九年级 · 解析几何
如图, 拋物线 $y=x^{2}+a x+2$ 经过点 $P(-2,2), Q(m, n)$. 若点 $Q$ 到 $y$ 轴的距离小于 2 ,则 $n$ 的取值范围是 $\qquad$

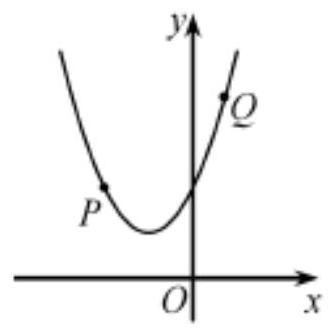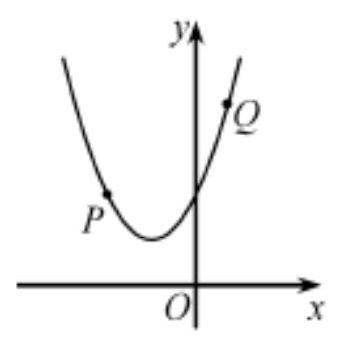
答案:  $1 \leq n<10$

解析: 根据已知条件求出解析式 $y=x^{2}+2 x+2=(x+1)^{2}+1$, 可知函数最小值为 1 , 根据题意判断求解即可.

【详解】把 $P(-2,2)$ 代入解析式, 得 $2=4-2 a+2 . \therefore a=2$.

$\therefore y=x^{2}+2 x+2=(x+1)^{2}+1 . \therefore$ 顶点坐标为 $(-1,1)$.

即函数最小值为 1 .

当点 $Q$ 到 $y$ 轴的距离小于 2 时, 即 $-2<m<2$,

函数可以取得最小值为 1 .

当 $x=-2$ 时, $y=2$. 当 $x=2$ 时, $y=10$.

$\therefore n$ 的取值范围为 $1 \leq n<10$,

故答案为: $1 \leq \mathrm{n}<10$.

【点睛】本题主要考查了二次函数最值问题, 找出顶点坐标, 根据题意进行最值分析是本题的基本思路.